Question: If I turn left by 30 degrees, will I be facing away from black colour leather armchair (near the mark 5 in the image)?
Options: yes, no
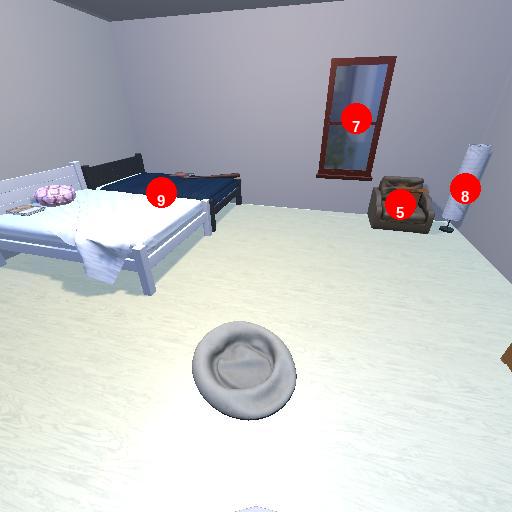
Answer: yes